【题型】解答题　【知识点】解析几何　【难度】hard
已知椭圆 \(\Gamma: \dfrac{x^2}{4} + \dfrac{y^2}{3} = 1\)，左右焦点分别为 \(F_1, F_2\)，上下顶点分别为 \(A, B\)，左右顶点分别为 \(C, D\)，\(P, Q\) 是 \(\Gamma\) 上异于椭圆顶点的两点.

\vspace{0.5em}

(1) 求 \(\triangle AF_1F_2\) 的周长;

\vspace{0.5em}

(2) 若点 \(Q\) 在第一象限且满足 \(\triangle ABQ\) 的面积比 \(\triangle F_1F_2Q\) 的面积大，求点 \(Q\) 的横坐标的取值范围;

\vspace{0.5em}

(3) 记点 \(A\) 在直线 \(PQ\) 上的投影为 \(H\)，且直线 \(CP\) 的斜率是直线 \(DQ\) 的斜率的 3 倍，试判断：过点 \(A, H, O\)（\(O\) 为坐标原点）三点的圆是否为定圆？若是，求出该圆的方程；若不是，请说明理由.

\vspace{1em}
【解答】
\textbf{【答案】}
(1) \(6\)

(2) \(\left( \dfrac{2\sqrt{5}}{5}, 2 \right)\)

(3) 是定圆，\(\left(x + \dfrac{1}{2}\right)^2 + \left(y - \dfrac{\sqrt{3}}{2}\right)^2 = 1\)

\vspace{1em}

\textbf{【分析】}
(1) 求出 \(a,c\)，结合椭圆的定义即可得解;

(2) 设 \(Q(x_0, y_0)(x_0>0,y_0>0)\)，由 \(S_{\triangle ABQ} > S_{\triangle F_1F_2Q}\)，可得 \(3x_0^2 > y_0^2\)，再根据点 \(Q\) 在椭圆上即可得解;

(3) 设直线 \(CP\) 的方程为 \(y=3k(x+2)\)，直线 \(DQ\) 的方程为 \(y=k(x-2), k \neq 0\)，分别与椭圆方程联立，利用韦达定理求出 \(P,Q\) 两点的坐标，进而可求出 \(PQ\) 的方程，进而可得出答案.

\vspace{1em}

\textbf{【详解】}

(1) 由椭圆 \(\Gamma: \dfrac{x^2}{4} + \dfrac{y^2}{3} = 1\)，

得 \(a^2=4, b^2=3, c^2=1\)，所以 \(a=2, c=1\)，

所以 \(\triangle AF_1F_2\) 的周长为 \(2a + 2c = 6\);

\vspace{1em}

(2) 设 \(Q(x_0, y_0)(x_0>0,y_0>0)\)，

由 \(S_{\triangle ABQ} > S_{\triangle F_1F_2Q}\)，得 \(\dfrac{1}{2}|AB||x_0| > \dfrac{1}{2}|F_1F_2||y_0|\)，

所以 \(\sqrt{3}|x_0| > |y_0|\)，即 \(3x_0^2 > y_0^2\)，

又因为 \(\dfrac{x_0^2}{4} + \dfrac{y_0^2}{3} = 1\)，所以 \(0 < y_0^2 = 3 - \dfrac{3x_0^2}{4} < 3x_0^2\)，

解得 \(\dfrac{2\sqrt{5}}{5} < x_0 < 2\)，

即点 \(Q\) 的横坐标的取值范围为 \(\left( \dfrac{2\sqrt{5}}{5}, 2 \right)\);

\vspace{1em}

(3) \(C(-2,0), D(2,0)\)，

设直线 \(CP\) 的方程为 \(y=3k(x+2)\)，直线 \(DQ\) 的方程为 \(y=k(x-2), k \neq 0\)，

联立
\[
\begin{cases}
\dfrac{x^2}{4} + \dfrac{y^2}{3} = 1 \\
y = k(x-2)
\end{cases}
\]
消 \(y\) 得 \((4k^2+3)x^2 - 16k^2x + 16k^2 - 12 = 0\)，

则 \(2x_Q = \dfrac{16k^2 - 12}{4k^2 + 3}\)，所以 \(x_Q = \dfrac{8k^2 - 6}{4k^2 + 3}\)，所以
\[
y_Q = k\left( \dfrac{8k^2 - 6}{4k^2 + 3} - 2 \right) = \dfrac{-12k}{4k^2 + 3},
\]
故 \(Q\left( \dfrac{8k^2 - 6}{4k^2 + 3}, \dfrac{-12k}{4k^2 + 3} \right)\)，

联立
\[
\begin{cases}
\dfrac{x^2}{4} + \dfrac{y^2}{3} = 1 \\
y = 3k(x+2)
\end{cases}
\]
消 \(y\) 得 \((12k^2+1)x^2 + 48k^2x + 48k^2 - 4 = 0\)，

则 \(-2x_P = \dfrac{48k^2 - 4}{12k^2 + 1}\)，所以 \(x_P = \dfrac{-24k^2 + 2}{12k^2 + 1}\)，所以
\[
y_P = 3k\left( \dfrac{-24k^2 + 2}{12k^2 + 1} + 2 \right) = \dfrac{12k}{4k^2 + 3},
\]
故 \(P\left( \dfrac{-24k^2 + 2}{12k^2 + 1}, \dfrac{12k}{12k^2 + 1} \right)\)，

当 \(x_P \neq x_Q\)，即 \(k^2 \neq \dfrac{1}{4}\) 时，
\[
k_{PQ} = \dfrac{\dfrac{-12k}{4k^2 + 3} - \dfrac{12k}{12k^2 + 1}}{\dfrac{8k^2 - 6}{4k^2 + 3} - \dfrac{-24k^2 + 2}{12k^2 + 1}} = \dfrac{4k}{1 - 4k^2},
\]
则直线 \(PQ\) 的方程为
\[
y + \dfrac{12k}{4k^2 + 3} = \dfrac{4k}{1 - 4k^2}\left( x - \dfrac{8k^2 - 6}{4k^2 + 3} \right),
\]
即 \(y = \dfrac{4k}{1 - 4k^2}(x+1)\)，过定点 \(F_1(-1,0)\)，

当 \(x_P = x_Q\)，即 \(k^2 = \dfrac{1}{4}\) 时，

此时 \(x_P = x_Q = -1\)，直线 \(PQ\) 过定点 \(F_1(-1,0)\)，

设 \(H(x,y)\)，因为 \(AH \perp PQ\)，\(AO \perp OF_1\)，

所以过点 \(A,H,O\)（\(O\) 为坐标原点）三点的圆即为过点 \(A,F_1,O\)（\(O\) 为坐标原点）三点的圆，

因为 \((x+1)x + y\left(y - \sqrt{3}\right) = 0\) 过原点，点 \(F_1(-1,0)\)，点 \(A(0,\sqrt{3})\)，

所以过点 \(A,H,O\)（\(O\) 为坐标原点）三点的圆是定圆
\[
\left(x + \dfrac{1}{2}\right)^2 + \left(y - \dfrac{\sqrt{3}}{2}\right)^2 = 1.
\]

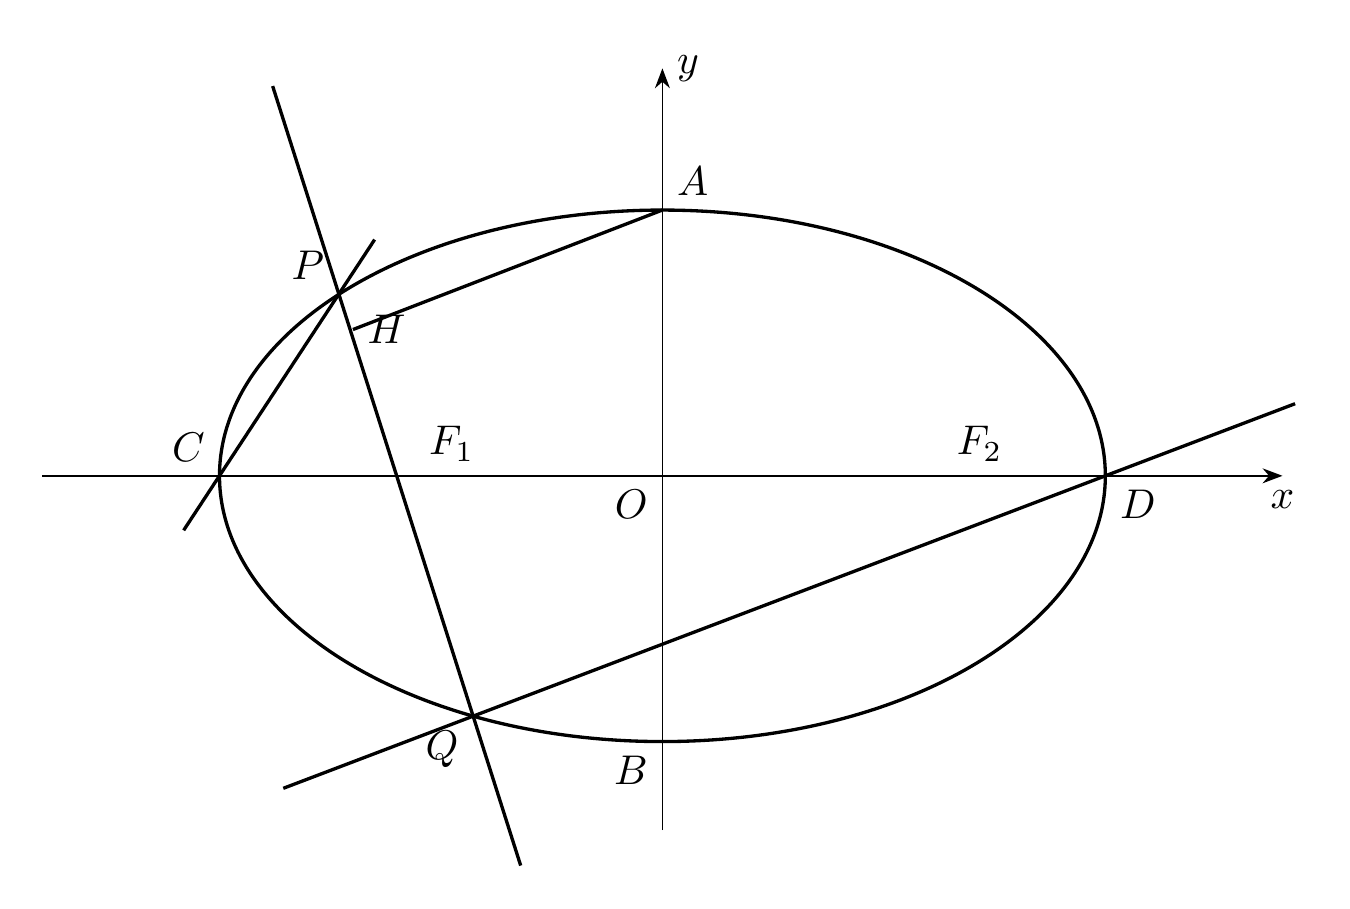